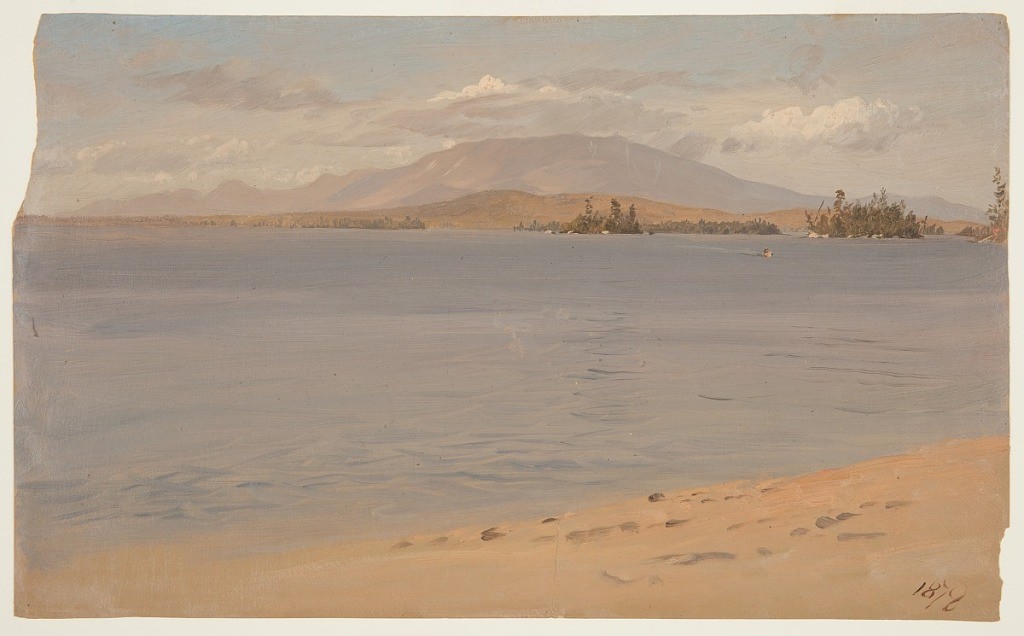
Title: Mt. Katahdin from the South, Maine
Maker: Frederic Edwin Church, American, 1826–1900
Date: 1878
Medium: Oil and graphite on paperboard
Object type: Drawing
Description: Landscape study showing a view of Mt. Katahdin across a lake south of it--likely Pemadumcook or Ambajejus. In the foreground, the sandy shoreline curves away from the lower margin. The great expanse of the lake's surface extends from the foreground to the background, and hosts several wooded islands in the middle distance at center and center right. A figure paddles a canoe at center right, leaving a small, rippling wake behind them. In the middle distance along the far right margin, a large campfire is visible on the lakeshore. In the background at center, the round, wide, and sprawling form of Katahdin is partly shaded at right by clouds that hang just above the summer. In addition to these puffy clouds, a large, grey cloud bank inhabits an otherwise blue sky.